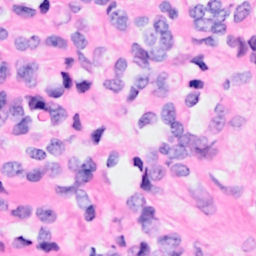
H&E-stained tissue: Breast